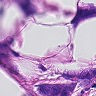
Metastatic tissue present: yes